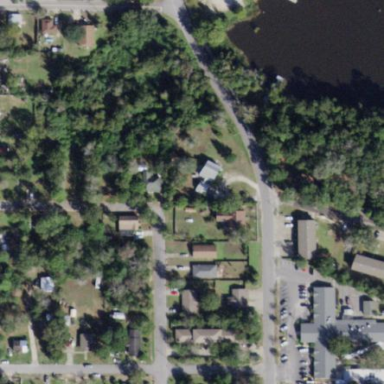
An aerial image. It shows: Single-family residential area.